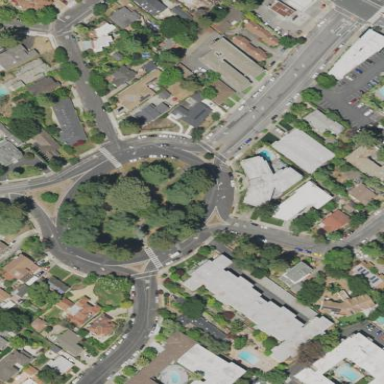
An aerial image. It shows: Residential road with roundabout junction and designated cycle lane.